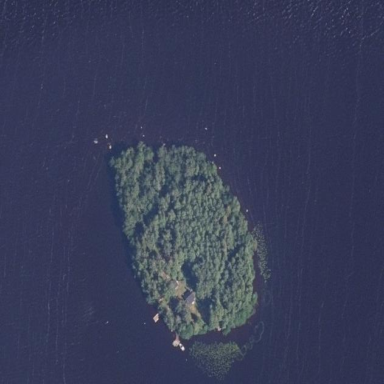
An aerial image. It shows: Islet covered with woodland.